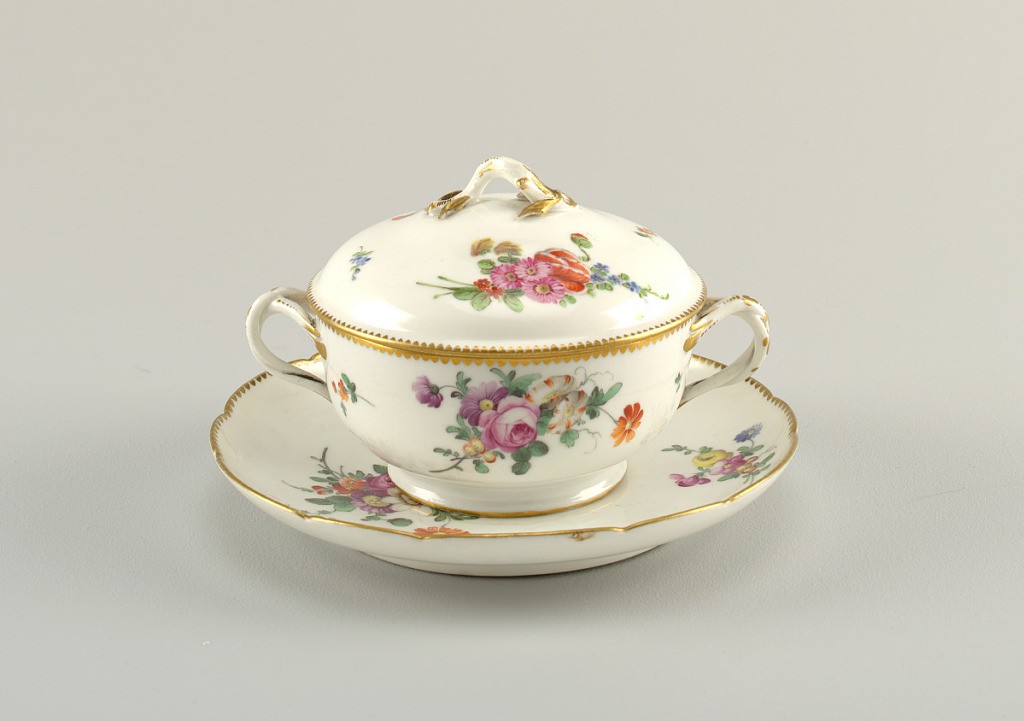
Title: Écuelle and Stand
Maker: Clignancourt Porcelain Manufactory, French, active by 1771 - ca. 1791
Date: late 18th century
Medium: hard paste porcelain, vitreous enamel, gold
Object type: écuelle and stand
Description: Circular, with handles composed of crossed-over loops. Domed cover with handle in the shape of a twig. Circular tray with curved sides and scalloped edges. Decorated with flowers, singly and in sprays.